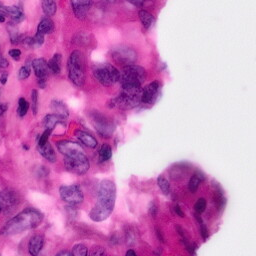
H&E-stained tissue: Pancreatic